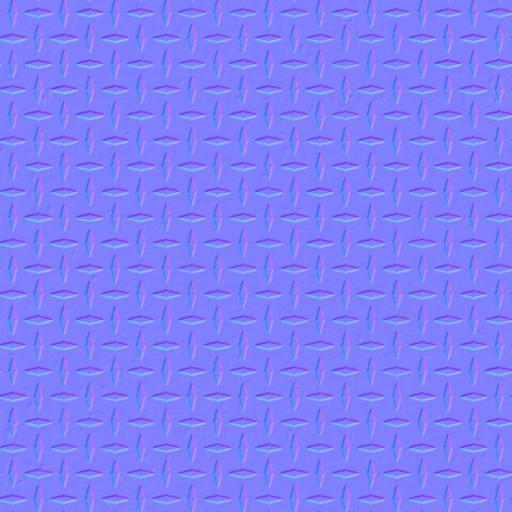
blue diamond plate floor industrial metal tread